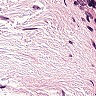
Metastatic tissue present: no